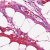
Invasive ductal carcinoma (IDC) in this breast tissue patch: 0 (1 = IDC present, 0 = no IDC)